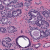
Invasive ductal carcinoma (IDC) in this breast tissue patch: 0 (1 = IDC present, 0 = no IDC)